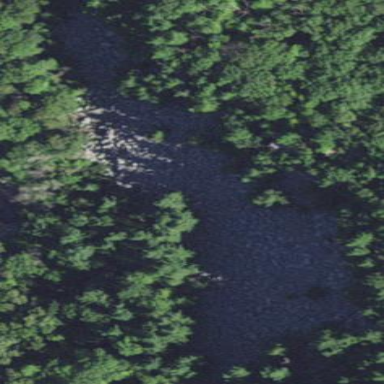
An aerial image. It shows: Natural scree.